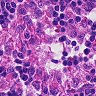
Metastatic tissue present: no